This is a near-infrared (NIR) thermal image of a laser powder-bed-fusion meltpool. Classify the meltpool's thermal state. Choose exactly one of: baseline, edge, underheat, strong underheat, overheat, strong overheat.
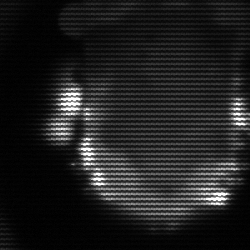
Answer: baseline